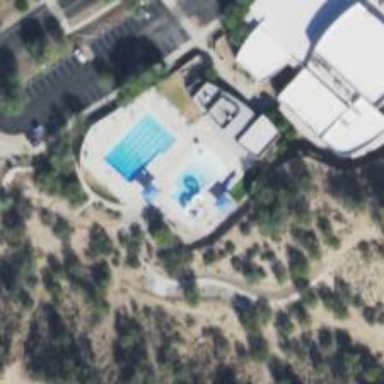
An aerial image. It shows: Water slide attraction.